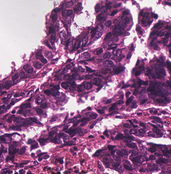
Tumor epithelial tissue: yes
Tumor-associated stroma tissue: yes
Normal tissue: no